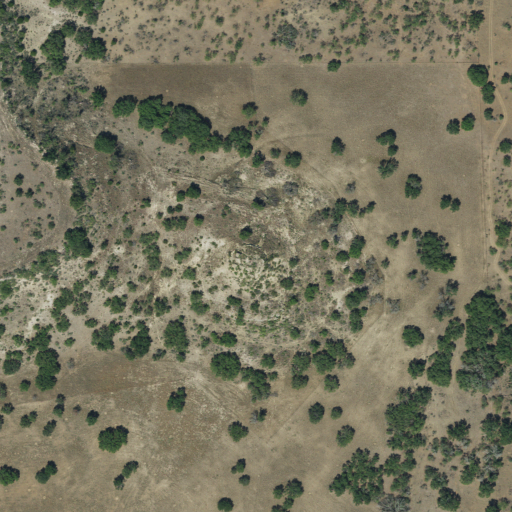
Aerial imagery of mountain in Texas named Haystack Mountain containing only shrub